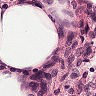
Metastatic tissue present: no